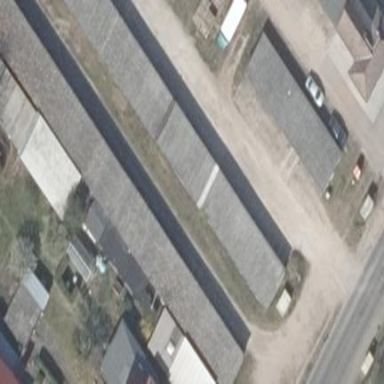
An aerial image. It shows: Garage building.